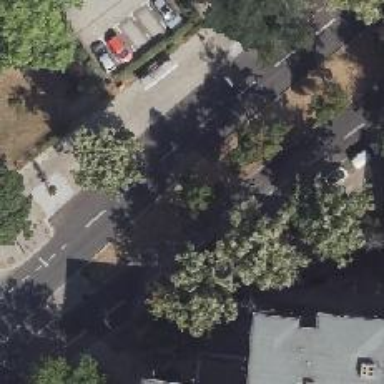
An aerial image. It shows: Deciduous broadleaved tree.